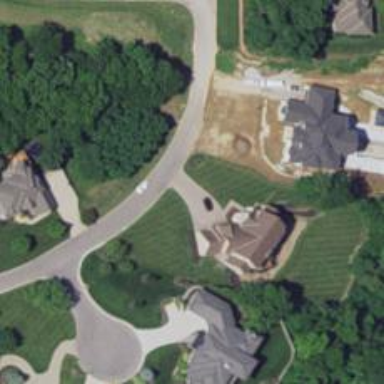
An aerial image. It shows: Driveway.